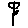
Label: flower